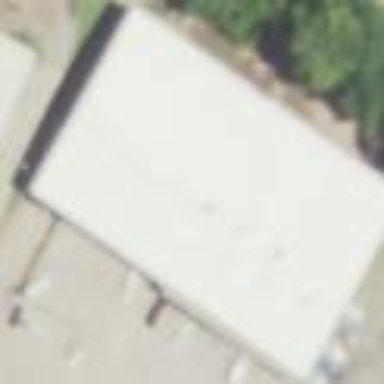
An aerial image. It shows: Building.